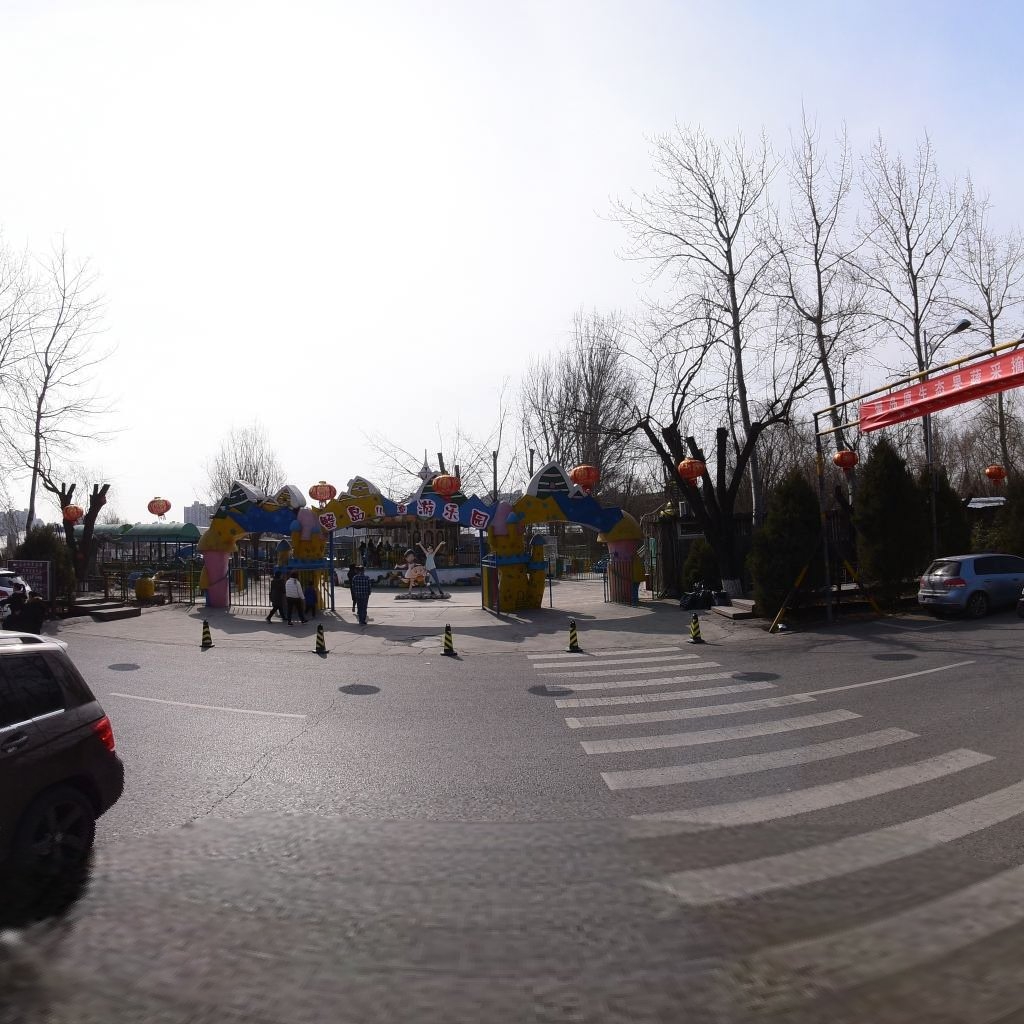
Region: Chaoyang
Road damage annotations: transverse patch, longitudinal crack